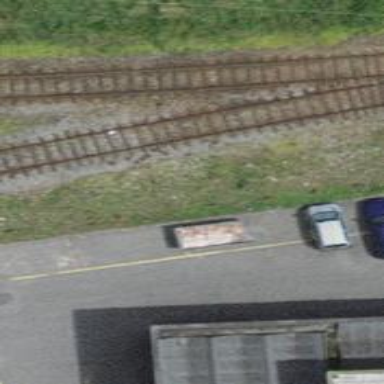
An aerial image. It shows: Single-track spur railway line.